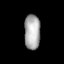
Tissue: lung
Cell type: Endothelial cells
Senescence score: 0.5836
Nuclear area (px): 545
Mean DAPI intensity: 170.2